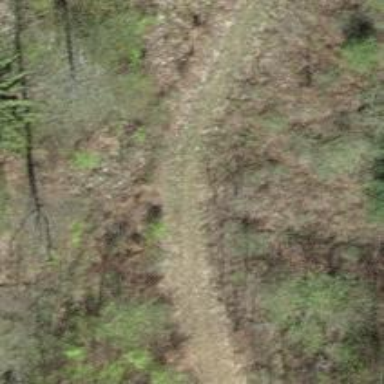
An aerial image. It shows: Track with grade5 tracktype.